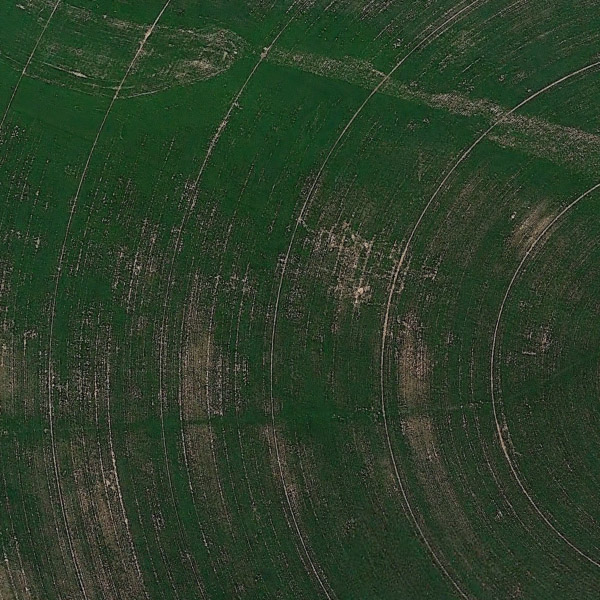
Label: Meadow